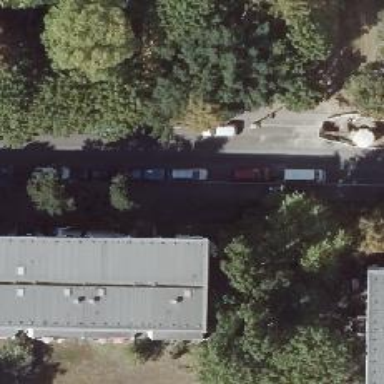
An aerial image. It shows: Residential road with asphalt surface and sidewalks on both sides.